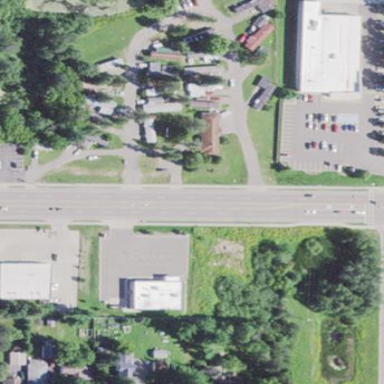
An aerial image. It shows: Residential area known as trailer park.